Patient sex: M
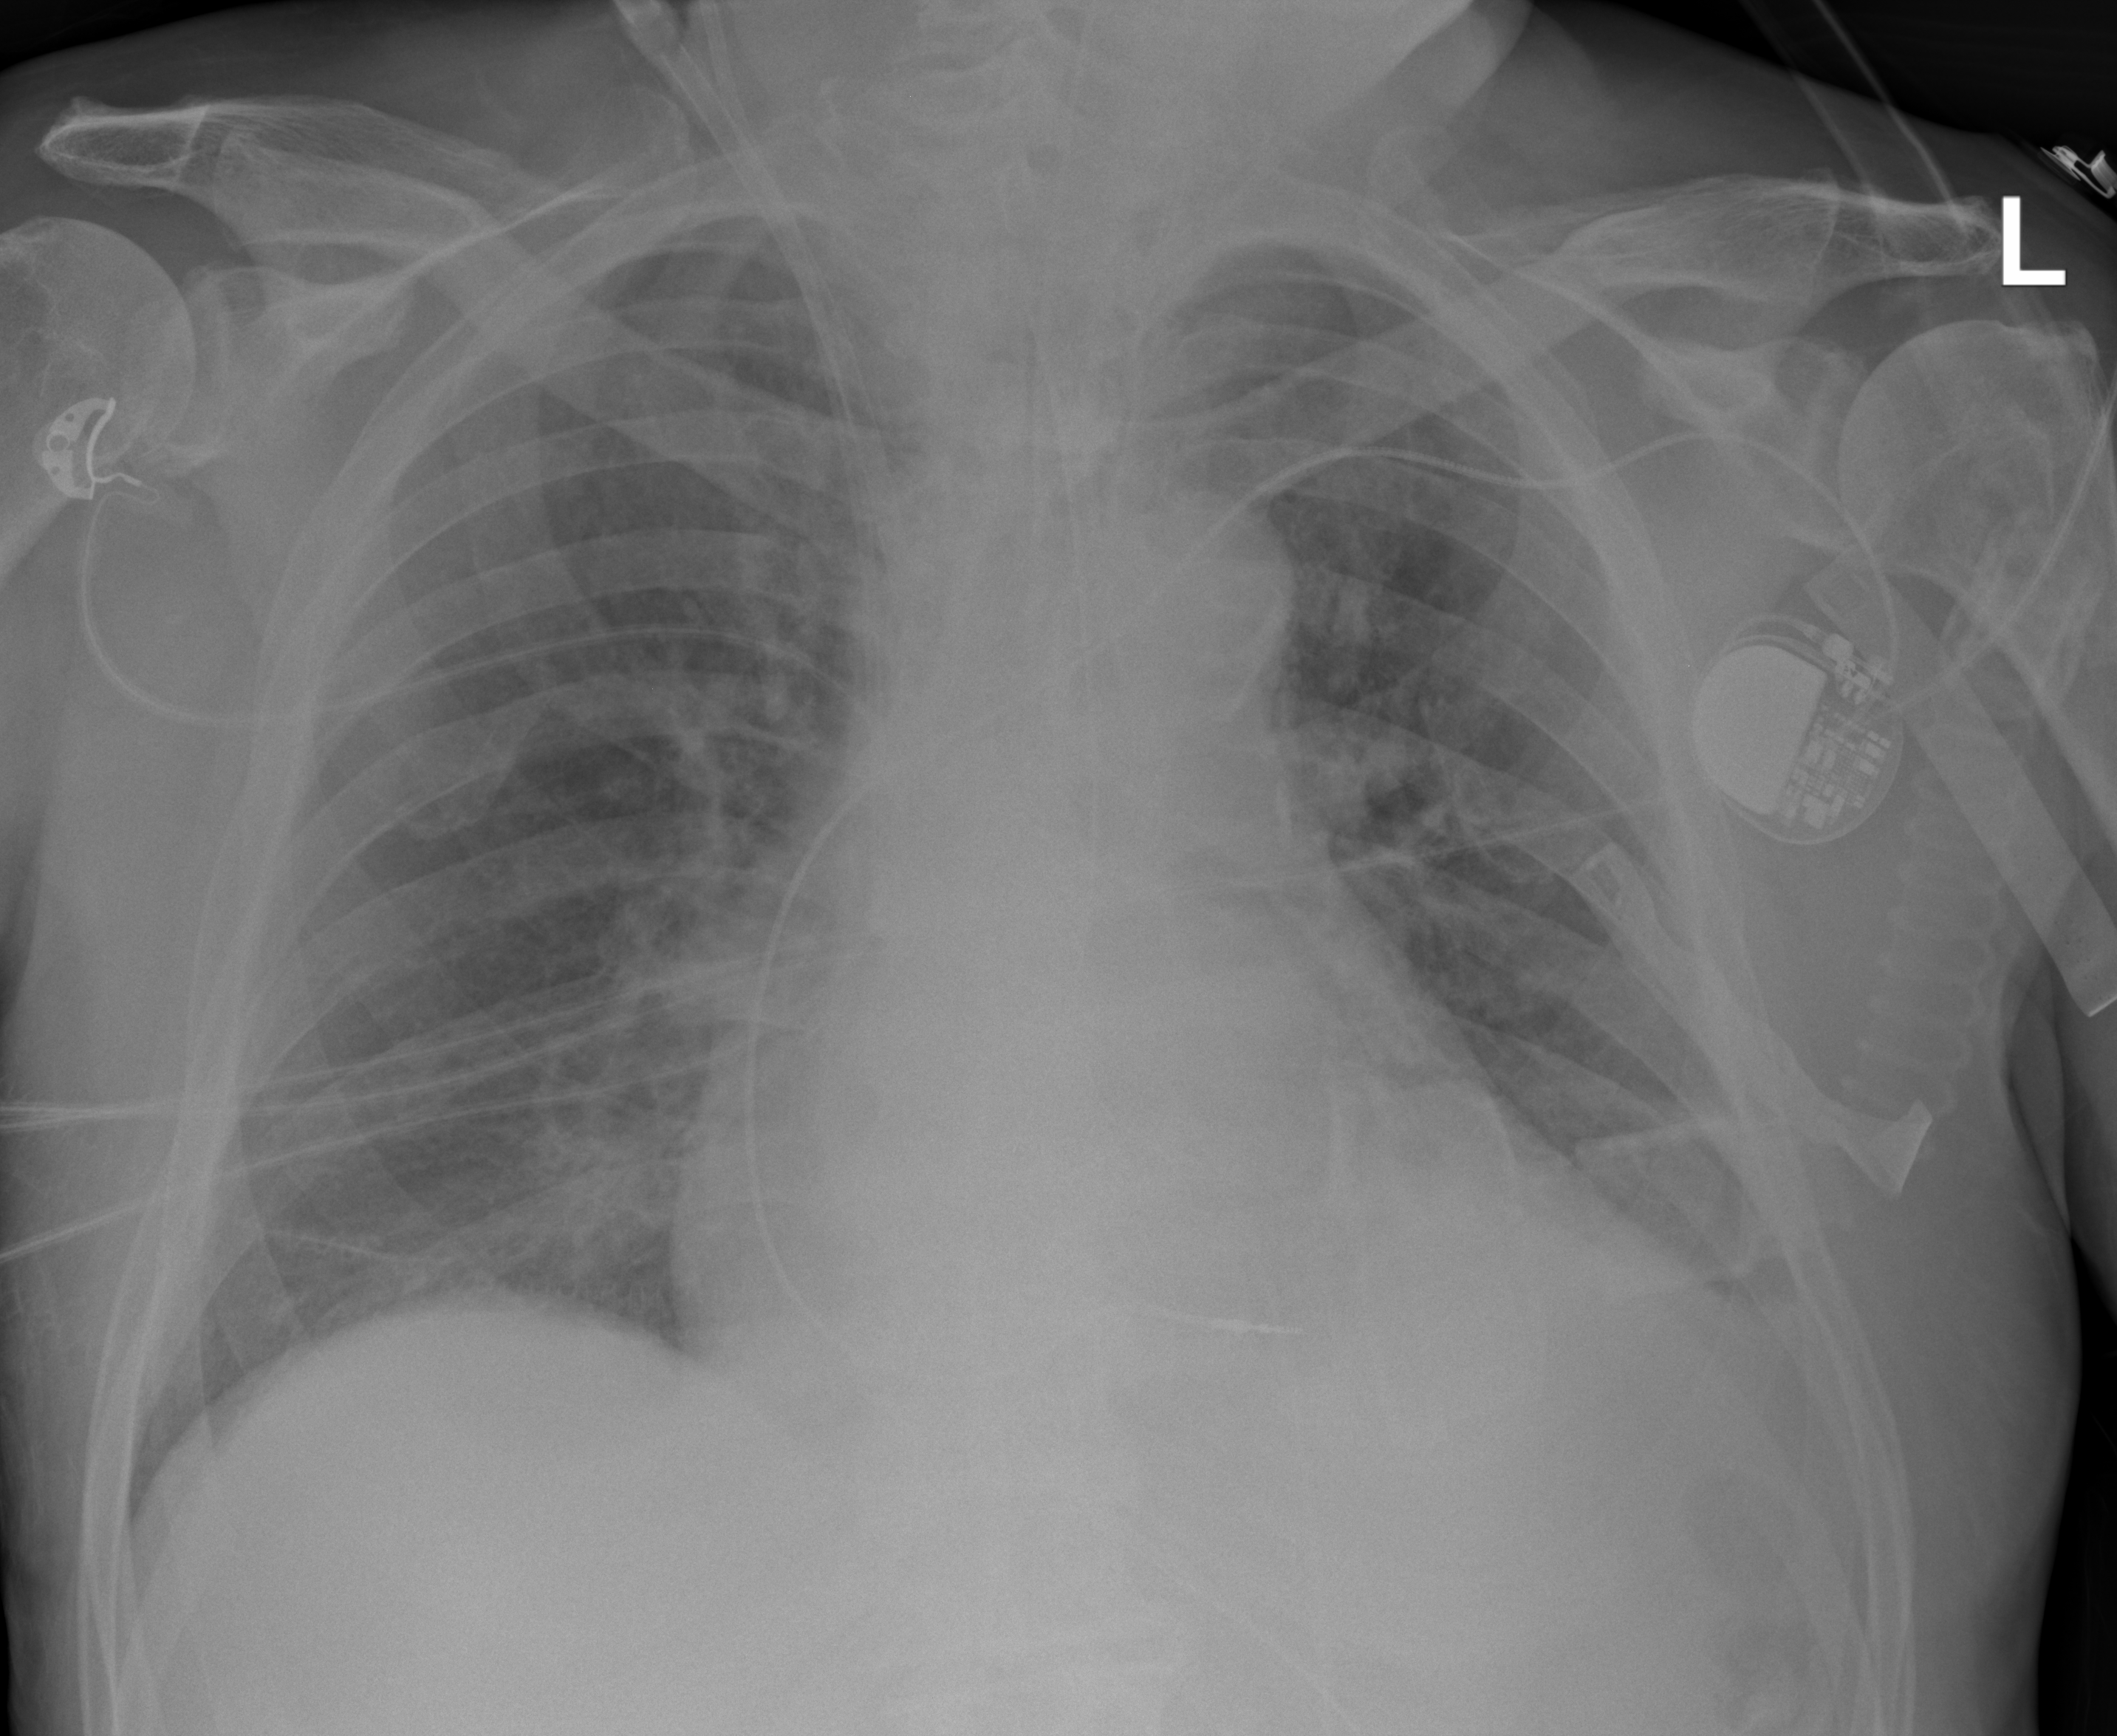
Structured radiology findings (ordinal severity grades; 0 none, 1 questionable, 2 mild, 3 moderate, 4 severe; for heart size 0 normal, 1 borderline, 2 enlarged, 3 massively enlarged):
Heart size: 1
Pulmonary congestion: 0
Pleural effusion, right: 0
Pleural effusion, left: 2
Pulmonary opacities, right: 0
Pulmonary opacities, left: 0
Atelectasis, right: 0
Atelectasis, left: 1